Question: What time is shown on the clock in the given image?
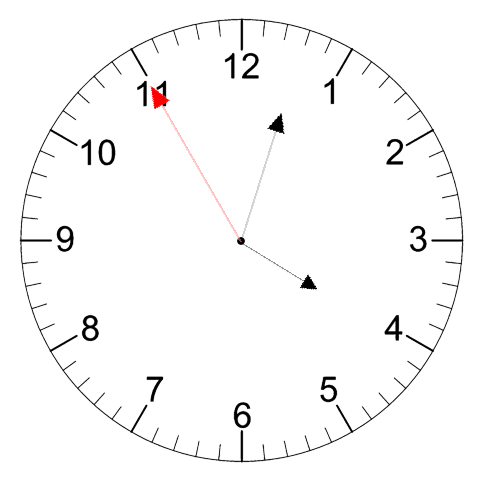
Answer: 04:02:55